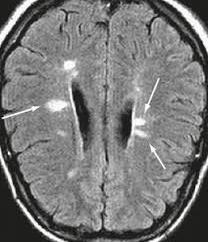
Label: notumor